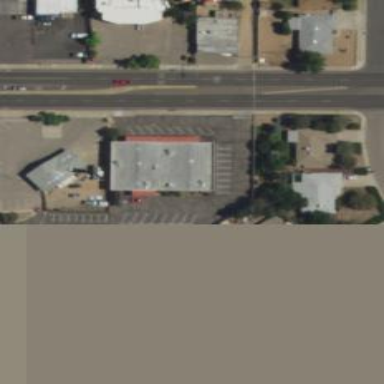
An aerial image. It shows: Retail area.